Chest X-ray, AP view. Patient: 56 years old, sex F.
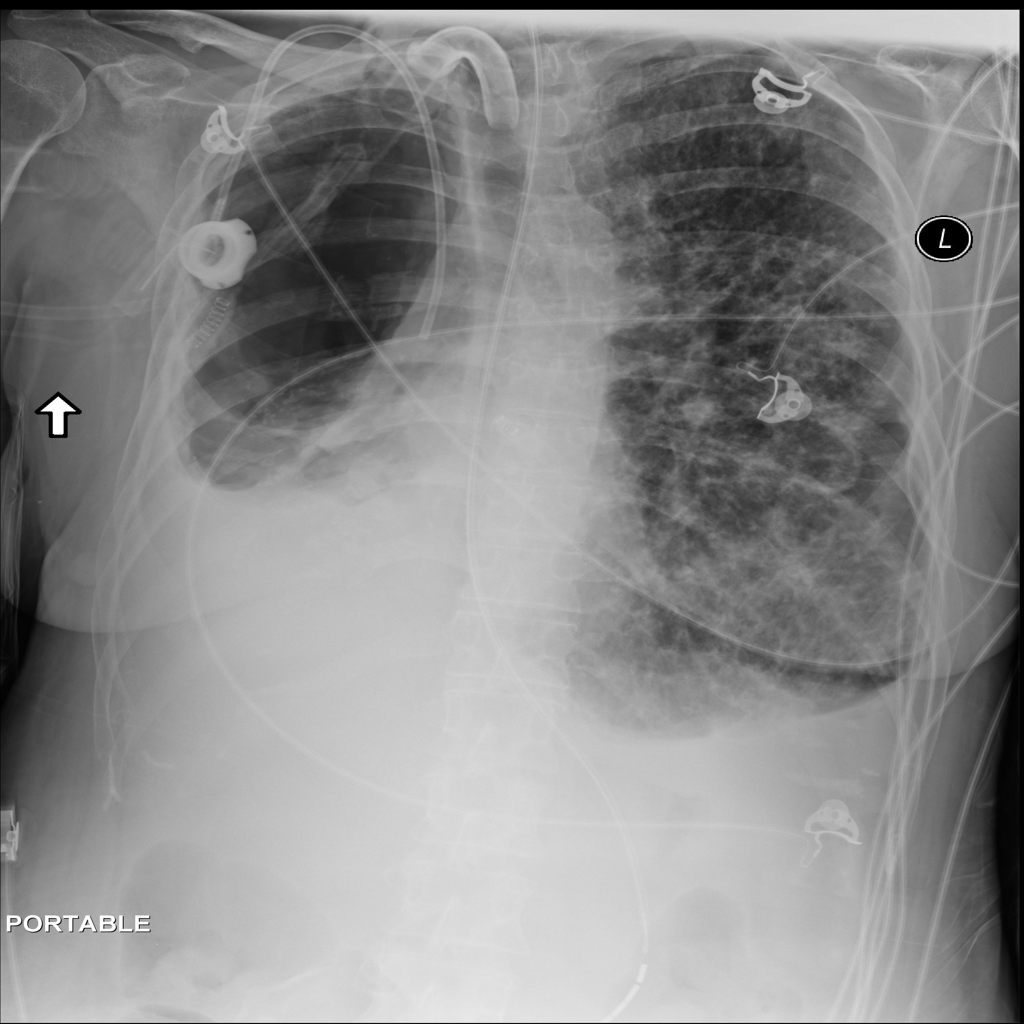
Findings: Infiltration, Nodule, Pleural_Thickening, Pneumothorax